Question: I have some questions after reading an article called 'Layered Application Guidelines' (<URL>.
For example, I have an ASP.NET MVC application. In my application I have some Entities (Models), Repositories, UnitOfWork and DbContext. And some Views and Controllers as well.
How to split them into layers according to an article above?
As far as I understand, Views and (maybe) Controllers reside in a Presentation Layer. Entities (Models) in Business Layer and Repositories, UnitOfWork and DbContext in Data Layer.
Am I right or mistaken? I'm very-very unsure about it.
Thanks in advance!

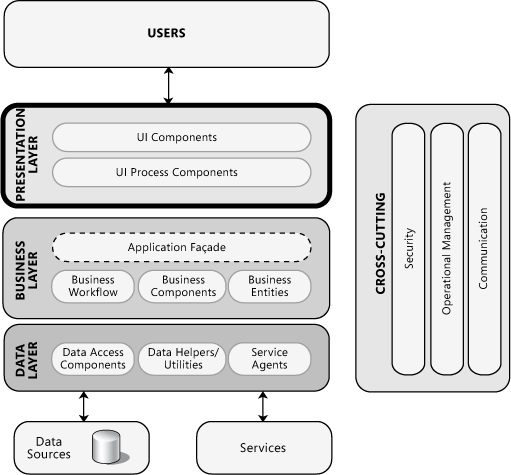
Answer: Views and Controllers should reside in the presentation layer. Your models should also reside in the presentation layer. Models reflect a view model that is used for presentation only. Entities should represent data and should not be sent to the View. In the presentation later, the models should be populated from the entities. You are correct in that your DbContext and UnitOfWork should be in the data layer.